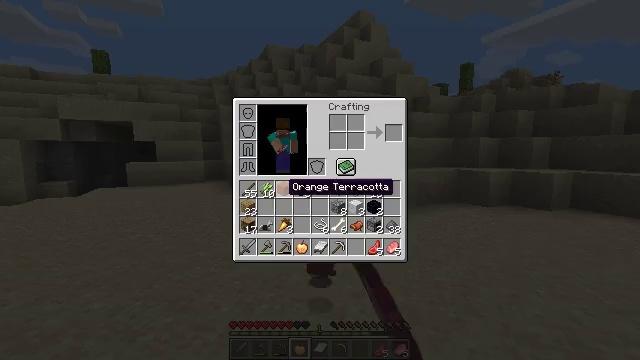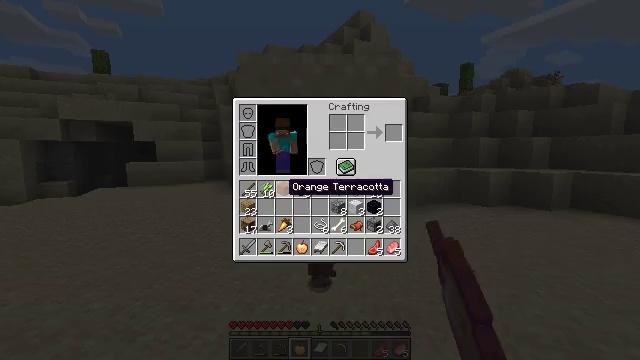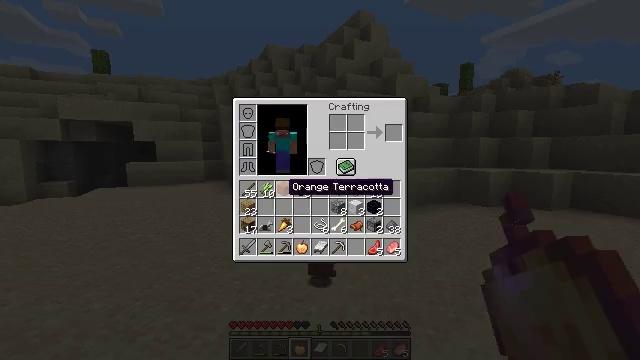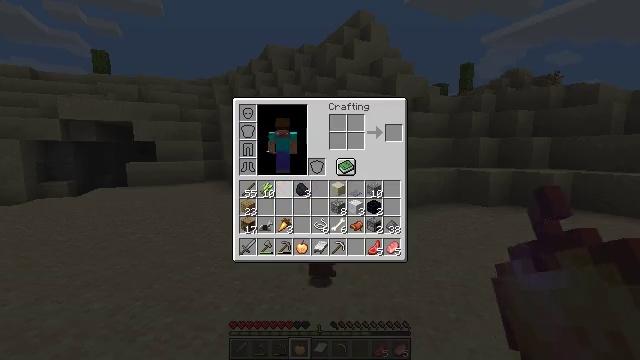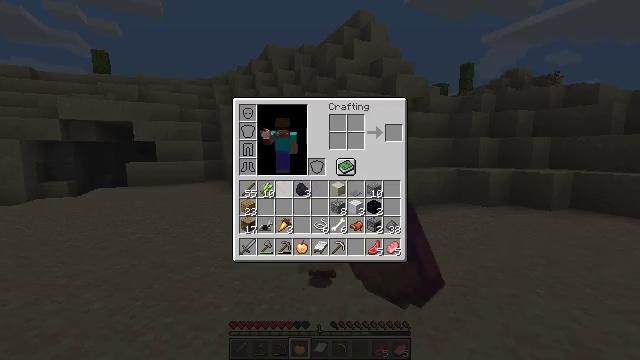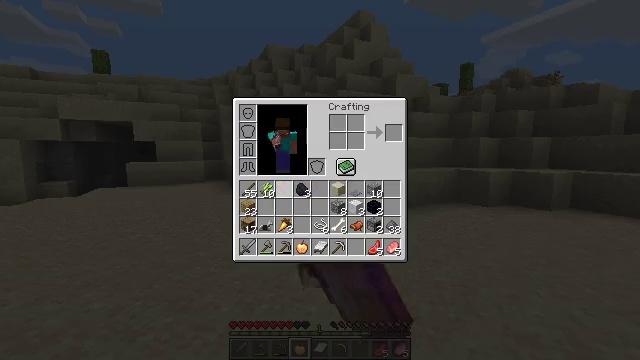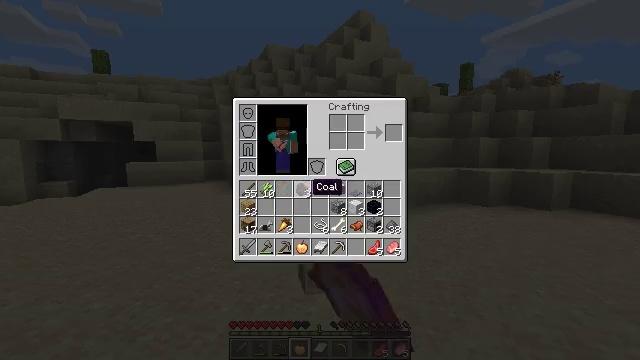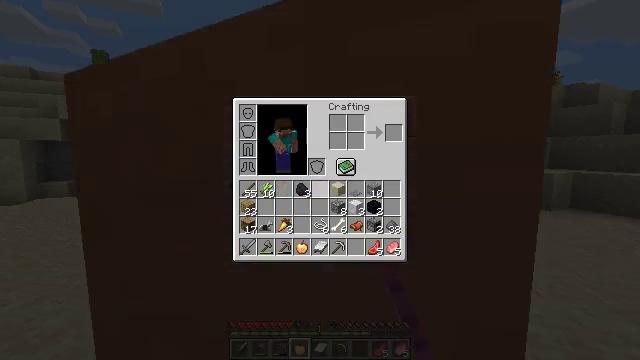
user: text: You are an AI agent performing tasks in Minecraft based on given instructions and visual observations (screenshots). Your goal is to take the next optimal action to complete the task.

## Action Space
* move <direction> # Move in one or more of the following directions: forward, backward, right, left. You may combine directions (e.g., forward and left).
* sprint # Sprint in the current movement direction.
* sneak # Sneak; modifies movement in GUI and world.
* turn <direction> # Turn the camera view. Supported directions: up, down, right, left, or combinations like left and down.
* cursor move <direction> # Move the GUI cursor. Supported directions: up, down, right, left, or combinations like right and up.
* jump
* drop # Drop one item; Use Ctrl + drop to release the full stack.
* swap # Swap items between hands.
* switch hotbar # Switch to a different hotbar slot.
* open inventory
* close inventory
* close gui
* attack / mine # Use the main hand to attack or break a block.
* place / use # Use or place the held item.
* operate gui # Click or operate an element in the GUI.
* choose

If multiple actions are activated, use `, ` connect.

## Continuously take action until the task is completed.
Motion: motion action
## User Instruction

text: Drop a orange terracotta.
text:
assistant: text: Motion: sprint, open gui
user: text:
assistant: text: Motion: sprint
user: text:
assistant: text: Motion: sprint, drop
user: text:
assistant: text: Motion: sprint, drop
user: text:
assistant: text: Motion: sprint, drop
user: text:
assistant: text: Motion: sprint, cursor move right
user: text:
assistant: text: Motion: sprint, cursor move right
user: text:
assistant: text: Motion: sprint